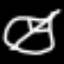
Label: leaf